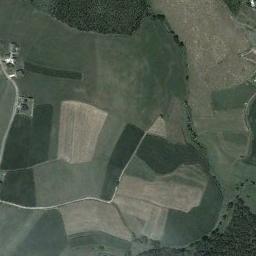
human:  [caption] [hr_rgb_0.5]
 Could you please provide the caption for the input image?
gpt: There are many trees beside the rectangular farmlands .

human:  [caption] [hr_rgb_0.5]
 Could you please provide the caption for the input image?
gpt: Some green rectangular farmlands of different sizes are on the ground and a road goes through the farmlands .

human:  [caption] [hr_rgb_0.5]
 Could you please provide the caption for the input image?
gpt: There are some deep green and light green rectangular farmland .

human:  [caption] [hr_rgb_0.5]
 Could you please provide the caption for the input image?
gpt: Several green, Khaki mixed rectangular farmlands of different sizes .

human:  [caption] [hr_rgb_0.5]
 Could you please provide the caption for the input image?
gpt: There are some green rectangular farmlands and yellow ones of different sizes .